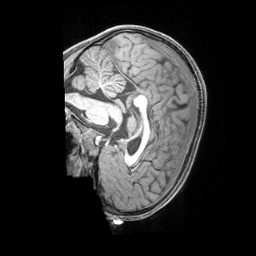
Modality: T1w
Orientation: sagittal
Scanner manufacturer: siemens
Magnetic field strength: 3 T
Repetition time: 2.4 s
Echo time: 0.00224 s